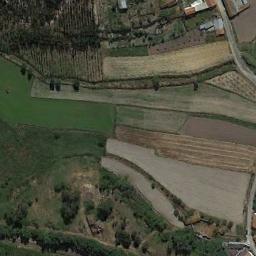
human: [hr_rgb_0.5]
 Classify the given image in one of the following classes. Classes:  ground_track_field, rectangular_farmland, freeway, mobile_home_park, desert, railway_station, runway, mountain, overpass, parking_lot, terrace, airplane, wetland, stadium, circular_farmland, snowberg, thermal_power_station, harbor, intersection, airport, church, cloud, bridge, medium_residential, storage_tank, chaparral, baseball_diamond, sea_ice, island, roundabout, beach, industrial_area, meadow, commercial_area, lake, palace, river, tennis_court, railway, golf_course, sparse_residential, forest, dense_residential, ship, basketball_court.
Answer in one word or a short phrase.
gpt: terrace